RGB frame:
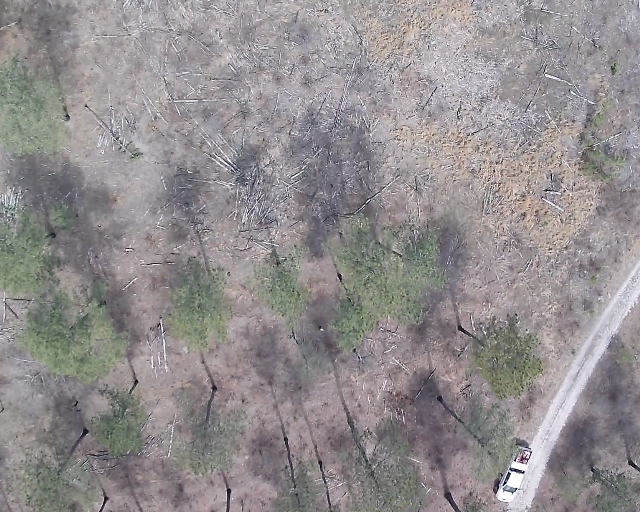
Thermal frame:
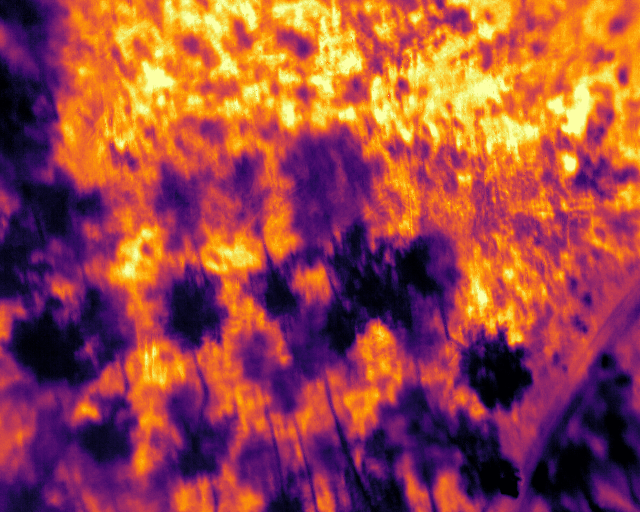
Captured: 2026-02-26 02:27:42
Pixels at or above 80 °C: 0 (fraction of frame: 0)